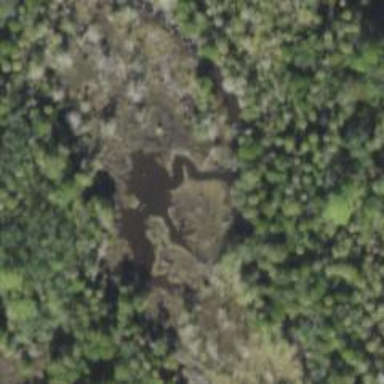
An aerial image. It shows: Marshy wetland area.